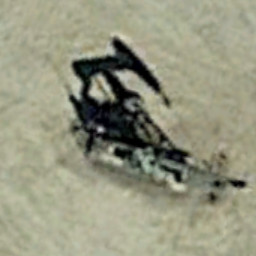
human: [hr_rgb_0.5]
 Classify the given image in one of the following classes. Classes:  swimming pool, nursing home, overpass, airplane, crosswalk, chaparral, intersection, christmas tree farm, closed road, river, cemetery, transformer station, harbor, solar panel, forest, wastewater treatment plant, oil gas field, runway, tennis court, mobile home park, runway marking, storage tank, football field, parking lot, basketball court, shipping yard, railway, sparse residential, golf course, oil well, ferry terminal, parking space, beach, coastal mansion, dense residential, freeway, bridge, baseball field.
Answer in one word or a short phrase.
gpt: oil well